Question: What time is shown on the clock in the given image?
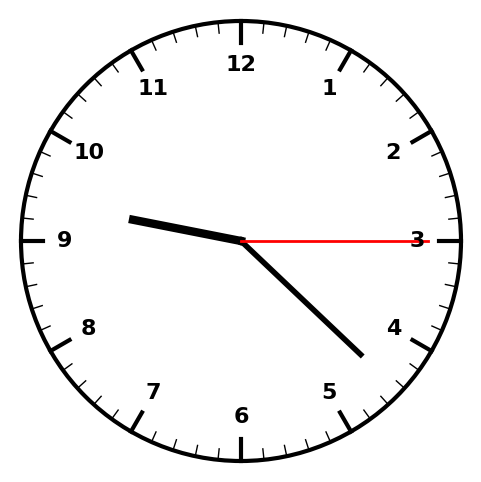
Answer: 09:22:15